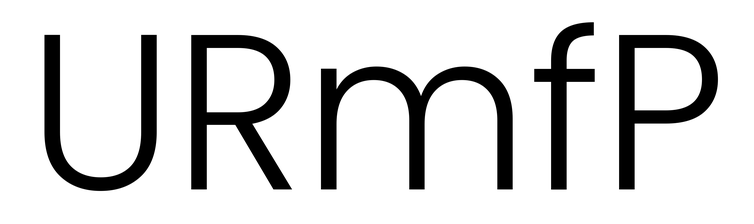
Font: Poppins-Light